Question: I want to add placeBar label to the right..
PlaseBar title appears as a text on left, all buttons/items appears on right. But there is no option to add just a text/label as an item. If I cannot add a lebel then how can I style the button to hide borders?

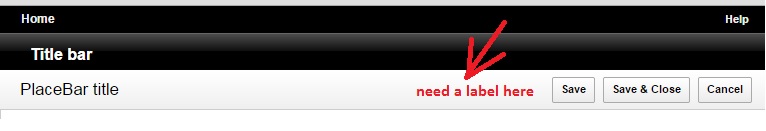
Answer: Add a 'basicLeafNode' to your placeBarActions
'''
<xe:this.placeBarActions>
<xe:basicLeafNode
label="need a label here"
enabled="false"
styleClass="labelPlaceBar">
</xe:basicLeafNode>
'''
and give it a class "labelPlaceBar".
Set enabled to "false". This way it won't change mouse cursor hovering over the label.
Use class "labelPlaceBar" in css to hide label's border and background for normal mode and for hovering:
'''
.labelPlaceBar a, .labelPlaceBar a:hover {
border: none;
background: transparent;
}
'''
Then it will show the label just as a label.